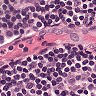
Metastatic tissue present: no